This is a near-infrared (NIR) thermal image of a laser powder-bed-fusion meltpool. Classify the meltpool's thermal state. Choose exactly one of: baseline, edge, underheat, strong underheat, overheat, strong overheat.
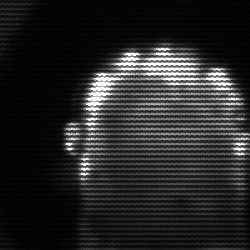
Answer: baseline